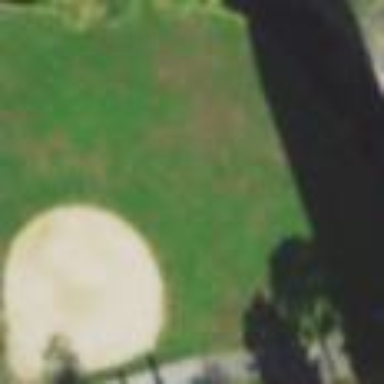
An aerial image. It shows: Baseball pitch for leisure land.